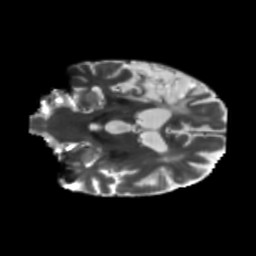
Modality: T2w
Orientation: coronal
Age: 58
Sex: male
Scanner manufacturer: siemens
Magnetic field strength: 3 T
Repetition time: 5.47 s
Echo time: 0.0854 s